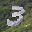
Label: 3